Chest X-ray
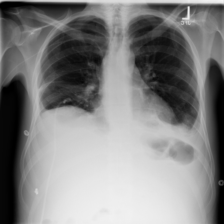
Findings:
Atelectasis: negative
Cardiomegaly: negative
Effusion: positive
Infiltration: negative
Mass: negative
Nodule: negative
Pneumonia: negative
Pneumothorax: negative
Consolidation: negative
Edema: negative
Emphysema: negative
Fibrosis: negative
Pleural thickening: negative
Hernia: negative